Question: I'm experiencing this weird effect where calling location on rangeOfString is returning a very large value when it shouldn't...
my code looks like this:
'''
NSRange range = [string rangeOfString:subString];
NSLog(@"range is %@", NSStringFromRange(range));
'''
this logs out to 'range is {<PHONE>, 0}'
Can't figure out why exactly.
Some things that might be causing this:
- - -
any help greatly appreciated
here is somethign that is striking me as weird:

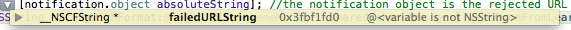
Answer: That just means that your substring is not present in your string, do the following to verify this:
'''
NSRange range = [string rangeOfString:subString];
if (range.location == NSNotFound) {
NSLog(@"String not found");
} else {
NSLog(@"range is %@", NSStringFromRange(range));
}
'''